Question: The figure describes the ball exchange problem. The white ball can exchange positions with the adjacent colored balls in the 4-neighborhood. The target state is that all balls are arranged in the order of red, blue, green, and yellow from the upper left corner in the order of rows first and columns. How many exchanges are needed?
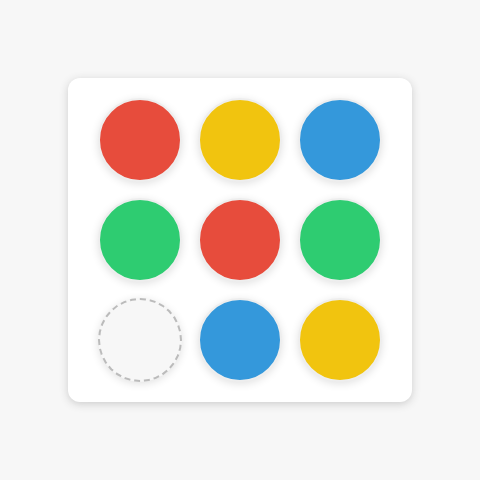
Answer: 12